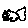
Label: square